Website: home-depot
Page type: payment
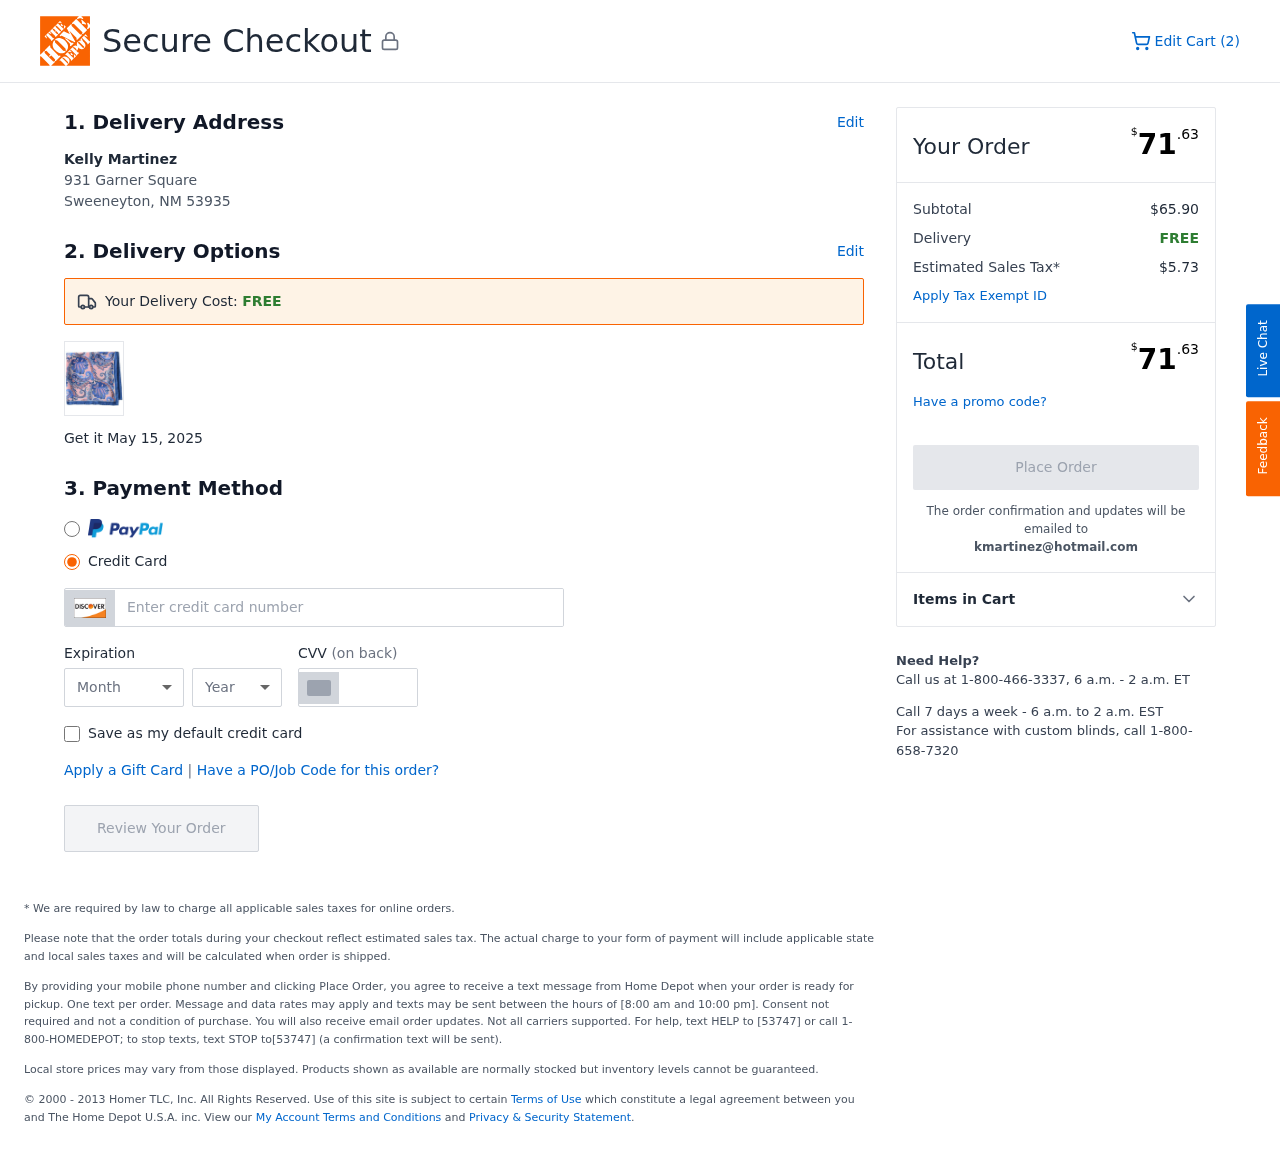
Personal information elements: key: PII_CARD_CVV
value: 495
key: PII_CARD_EXPIRY_MONTH
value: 06
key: PII_CARD_EXPIRY_YEAR
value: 28
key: PII_CARD_NUMBER
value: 6525 4632 5015 1449
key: PII_CITY_STATE_ZIP
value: Sweeneyton, NM 53935
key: PII_EMAIL
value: kmartinez@hotmail.com
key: PII_FULLNAME
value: Kelly Martinez
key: PII_STREET
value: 931 Garner Square
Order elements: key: ORDER_NUM_ITEMS
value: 2
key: ORDER_DELIVERY_DATE
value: May 15, 2025
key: ORDER_TOTAL
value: $71.63
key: ORDER_SUBTOTAL
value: $65.90
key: ORDER_SHIPPING_COST
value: FREE
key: ORDER_TAX
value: $5.73